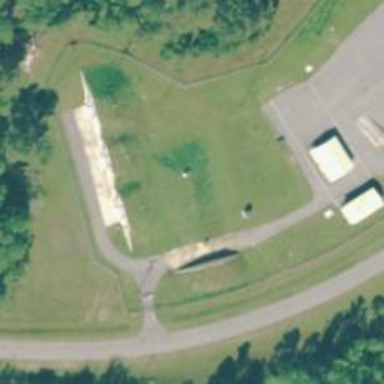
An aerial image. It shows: Military bunker.